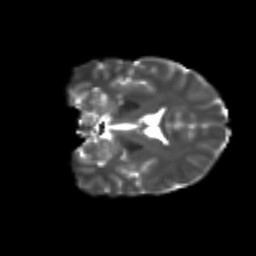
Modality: T2w
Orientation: coronal
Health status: ill
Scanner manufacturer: siemens
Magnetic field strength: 3 T
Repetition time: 6.7 s
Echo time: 0.1 s